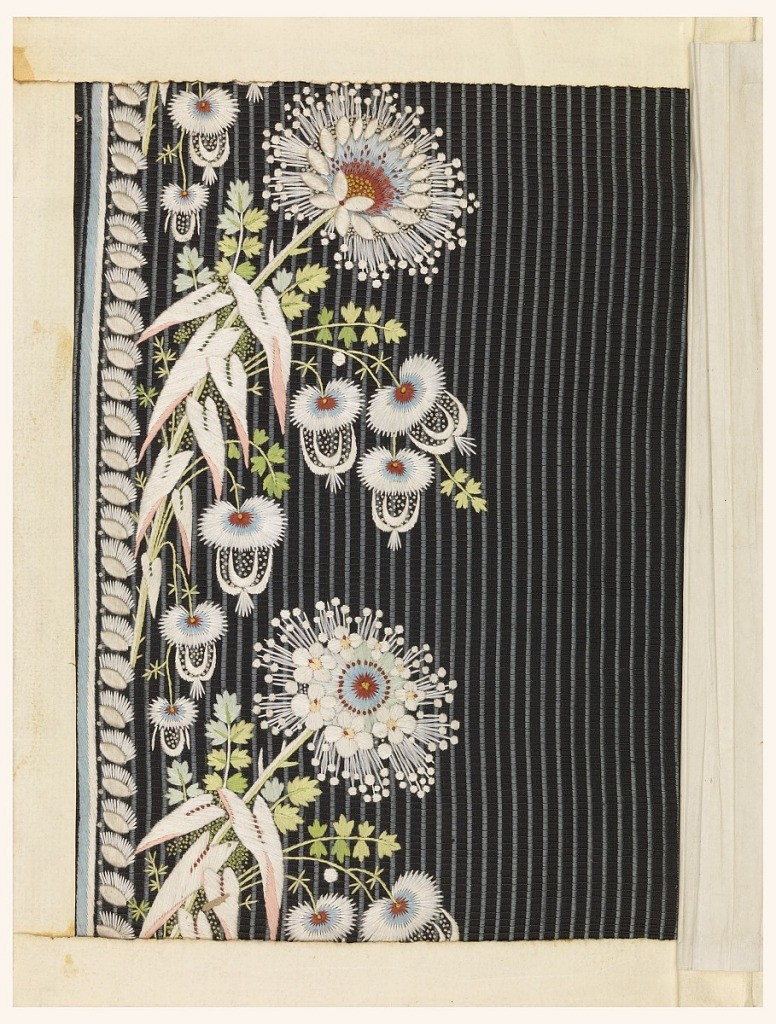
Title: Embroidery sample
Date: ca. 1770
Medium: silk, paper Technique: embroidered on a compound foundation Label: Satin, stem, and knot stitches embroidered in silk on silk compound weave; paper enclosure
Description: Ribbed blue silk with narrow horizontal stripes embroidered in white and pale colors in a design of fantastic flowers.